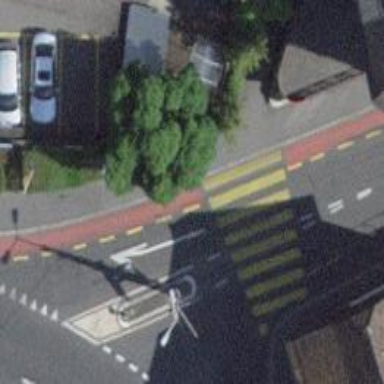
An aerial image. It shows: Kerb barrier.